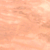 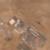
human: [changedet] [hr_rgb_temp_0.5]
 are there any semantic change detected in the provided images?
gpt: Some houses were built in the desert.